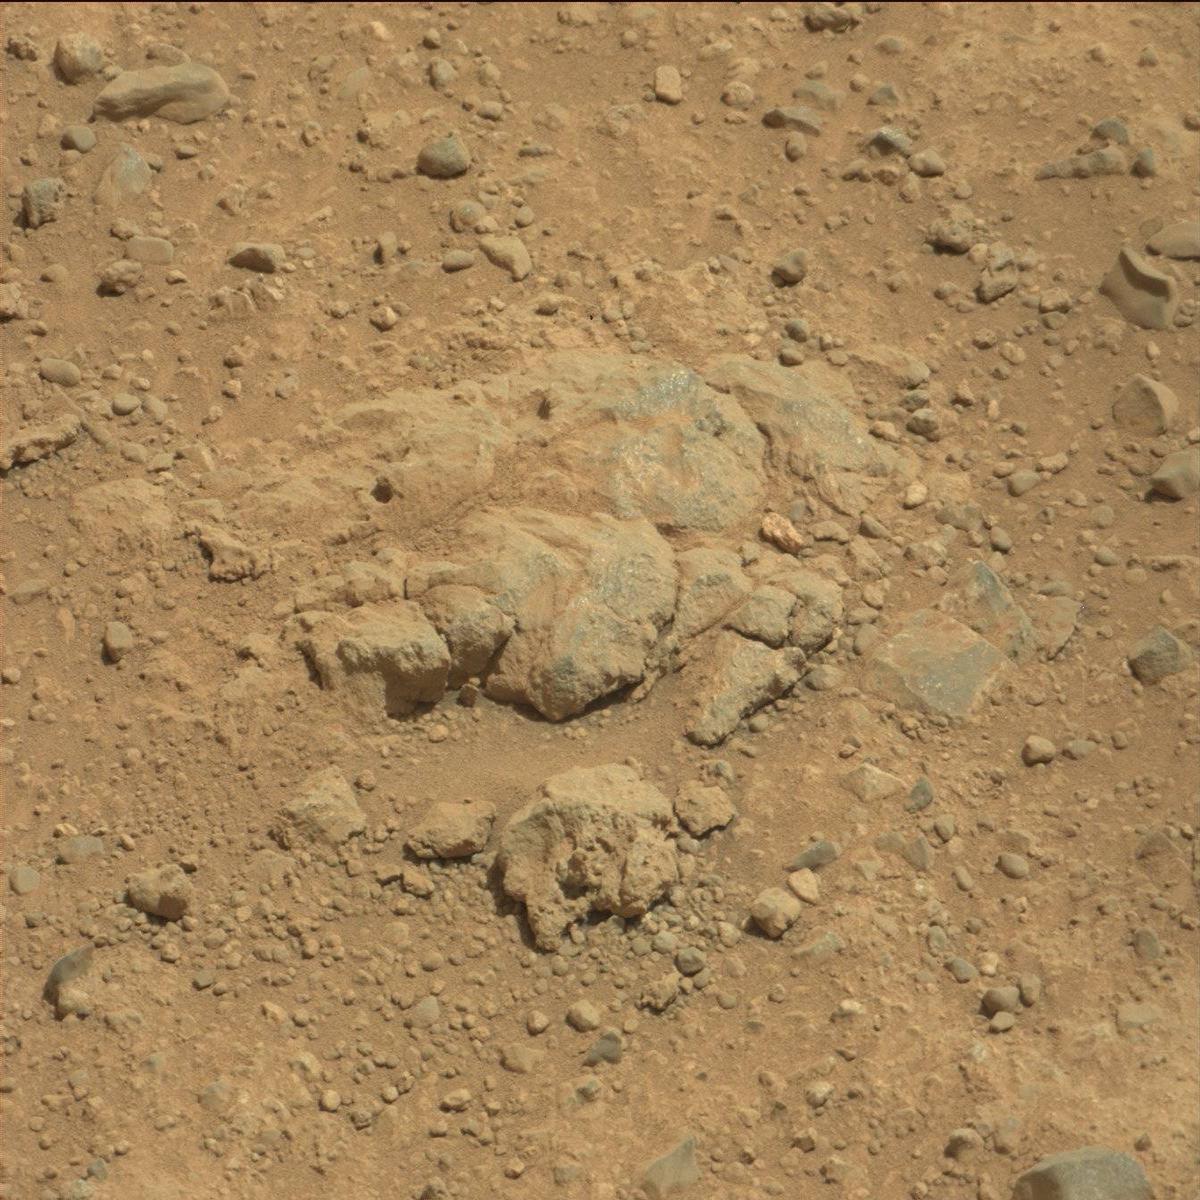
Terrain classes present: Bedrock, Rock, Sand / Soil